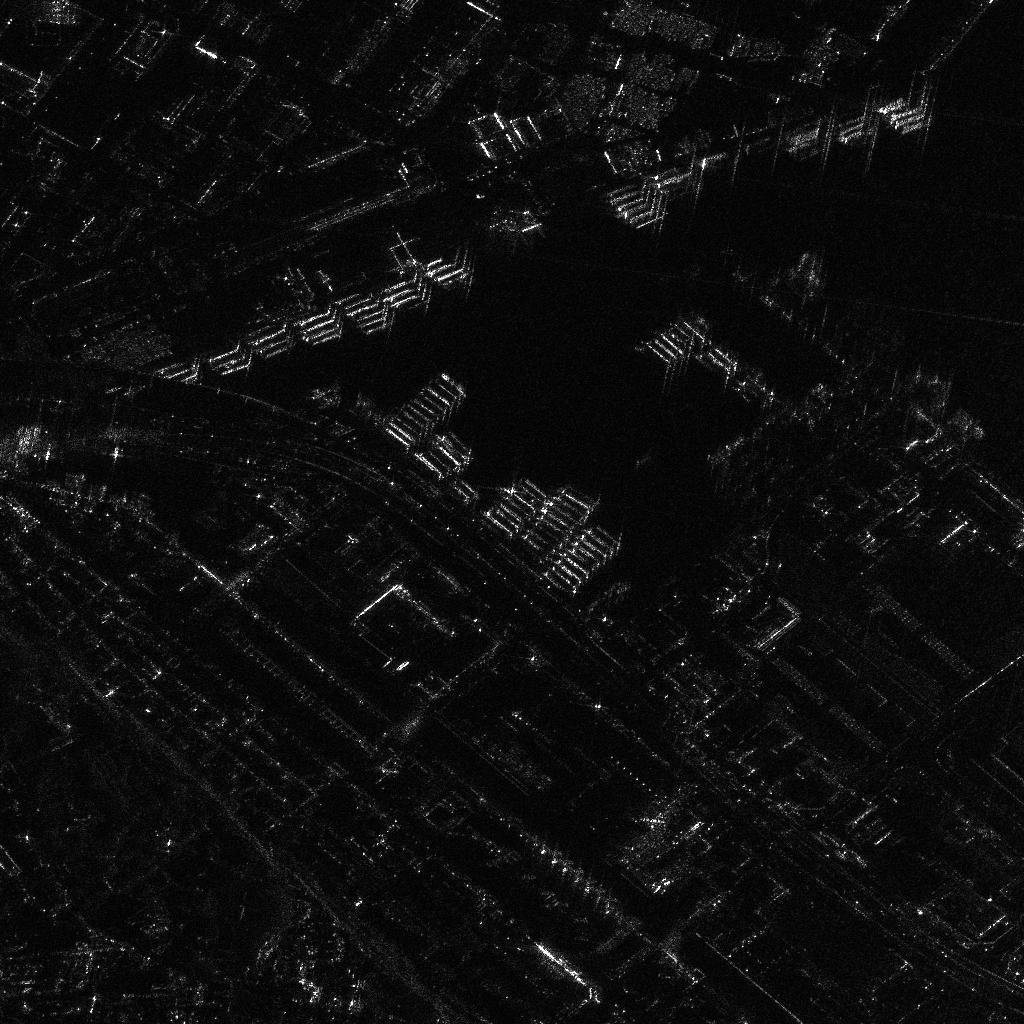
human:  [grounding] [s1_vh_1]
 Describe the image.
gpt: In the satellite image, there is  <ref>7 medium container </ref> <box>[[88, 10, 89, 14, 62], [86, 8, 87, 11, 62], [82, 10, 83, 14, 62], [82, 9, 83, 13, 62], [87, 8, 88, 12, 62], [88, 9, 89, 13, 62], [77, 11, 78, 15, 62]]</box> located at top right,  <ref>11 medium container </ref> <box>[[62, 19, 63, 23, 62], [62, 19, 63, 22, 62], [61, 18, 62, 21, 62], [59, 16, 61, 19, 62], [60, 17, 62, 21, 62], [64, 14, 65, 18, 62], [64, 15, 66, 19, 62], [69, 13, 70, 16, 62], [50, 20, 52, 23, 62], [43, 24, 44, 27, 61], [38, 27, 39, 30, 61]]</box> located at top,  <ref>4 medium container </ref> <box>[[25, 30, 26, 34, 62], [21, 32, 22, 35, 61], [25, 32, 27, 35, 61], [22, 33, 23, 36, 61]]</box> located at left,  <ref>20 medium container </ref> <box>[[65, 31, 68, 32, 39], [63, 32, 67, 33, 39], [62, 33, 66, 35, 39], [41, 37, 45, 39, 39], [48, 49, 51, 50, 39], [53, 49, 56, 50, 40], [49, 48, 52, 49, 39], [50, 47, 53, 48, 39], [53, 48, 57, 49, 39], [43, 46, 47, 48, 39], [43, 43, 46, 44, 36], [30, 30, 31, 33, 61], [34, 29, 35, 32, 61], [31, 31, 32, 33, 61], [36, 29, 37, 32, 61], [40, 44, 43, 45, 39], [39, 38, 43, 40, 39], [38, 40, 42, 41, 39], [41, 43, 45, 44, 39], [56, 52, 60, 53, 39]]</box> located at center,  <ref>2 medium container </ref> <box>[[72, 37, 75, 38, 39], [68, 34, 72, 35, 39]]</box> located at right,  <ref>1 small container </ref> <box>[[43, 36, 45, 37, 34]]</box> located at center.